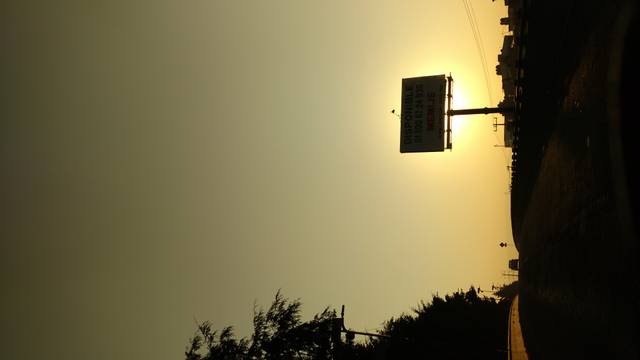
Region: Mexico
Coordinates: 19.287, -99.595